You are looking at raw rotor-rig vibration samples arranged as a grayscale image. What is the most likely rotor condition (normal, misalignment, unbalance, looseness)?
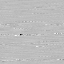
Answer: normal